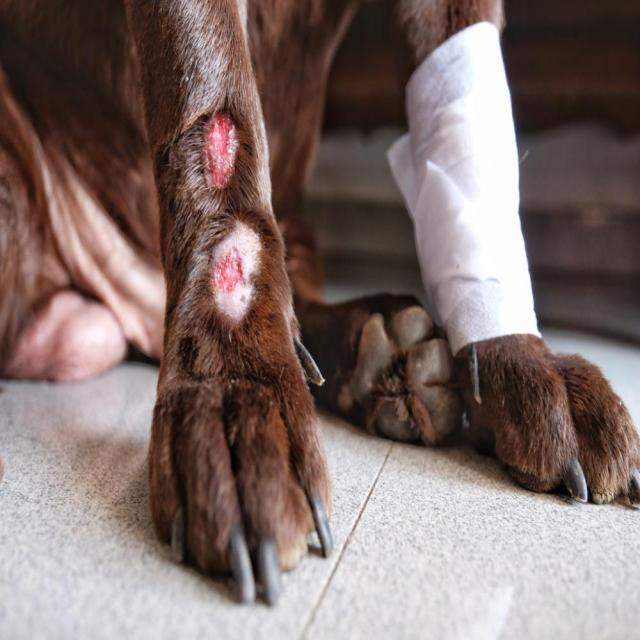
Canine dermatitis — inflammation of the skin presenting with erythema, pruritus, papules, and excoriation. May be allergic, contact, or atopic in origin.